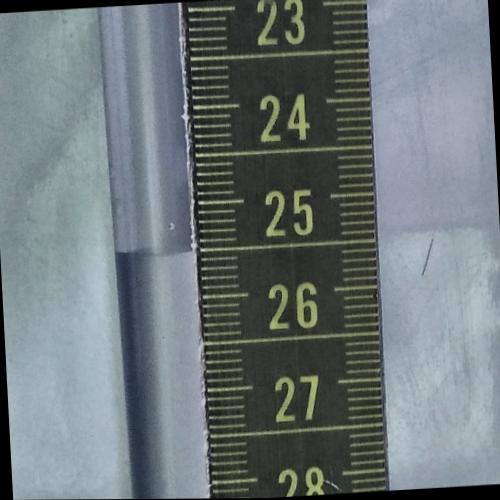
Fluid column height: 25.5 cm